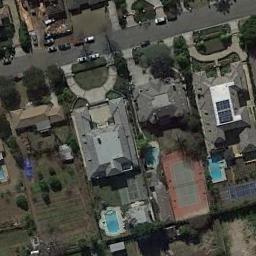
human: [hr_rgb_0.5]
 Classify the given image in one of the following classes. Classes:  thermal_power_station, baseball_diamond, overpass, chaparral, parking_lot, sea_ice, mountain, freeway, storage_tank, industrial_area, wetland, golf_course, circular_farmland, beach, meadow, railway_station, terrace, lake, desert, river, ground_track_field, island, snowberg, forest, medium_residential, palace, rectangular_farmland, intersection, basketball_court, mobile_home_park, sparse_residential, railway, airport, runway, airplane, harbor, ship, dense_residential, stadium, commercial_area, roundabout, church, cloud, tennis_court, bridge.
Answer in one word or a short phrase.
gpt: tennis_court